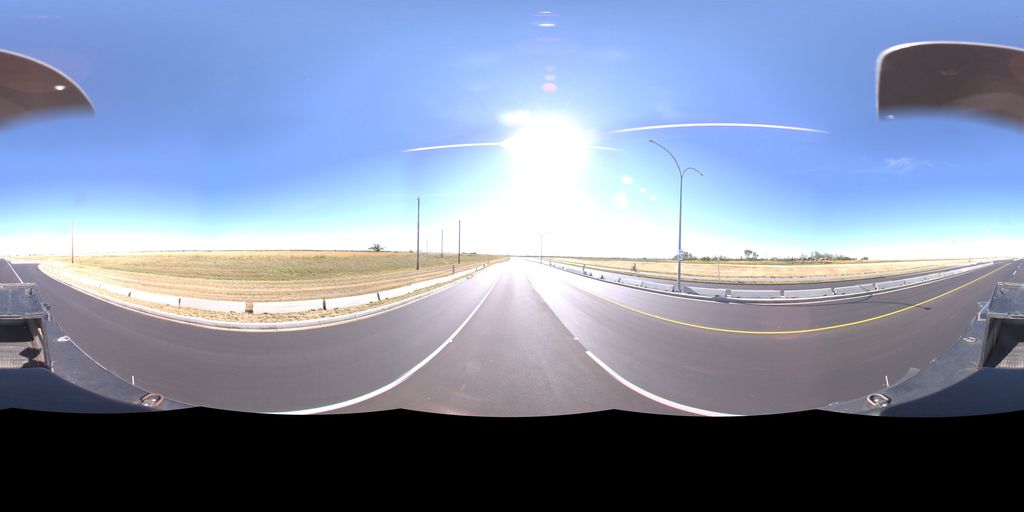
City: saskatoon